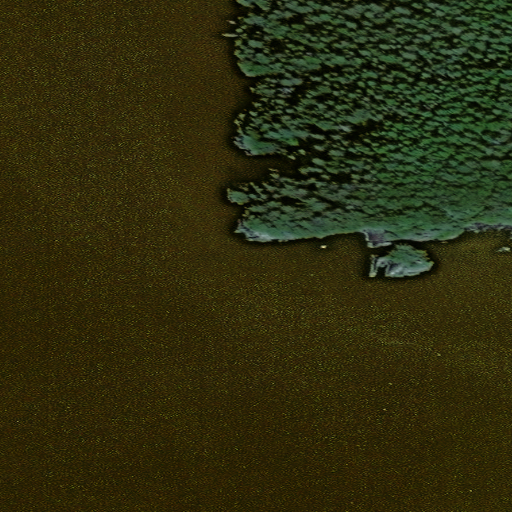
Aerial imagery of point in Alaska named Thumb Cove Point containing only unknown